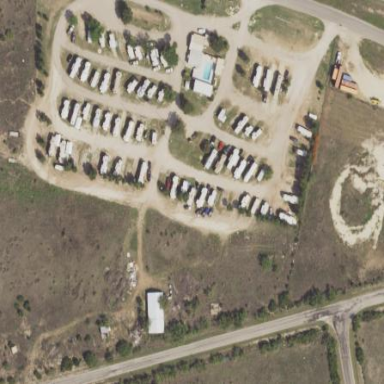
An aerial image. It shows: Caravan site for tourism.